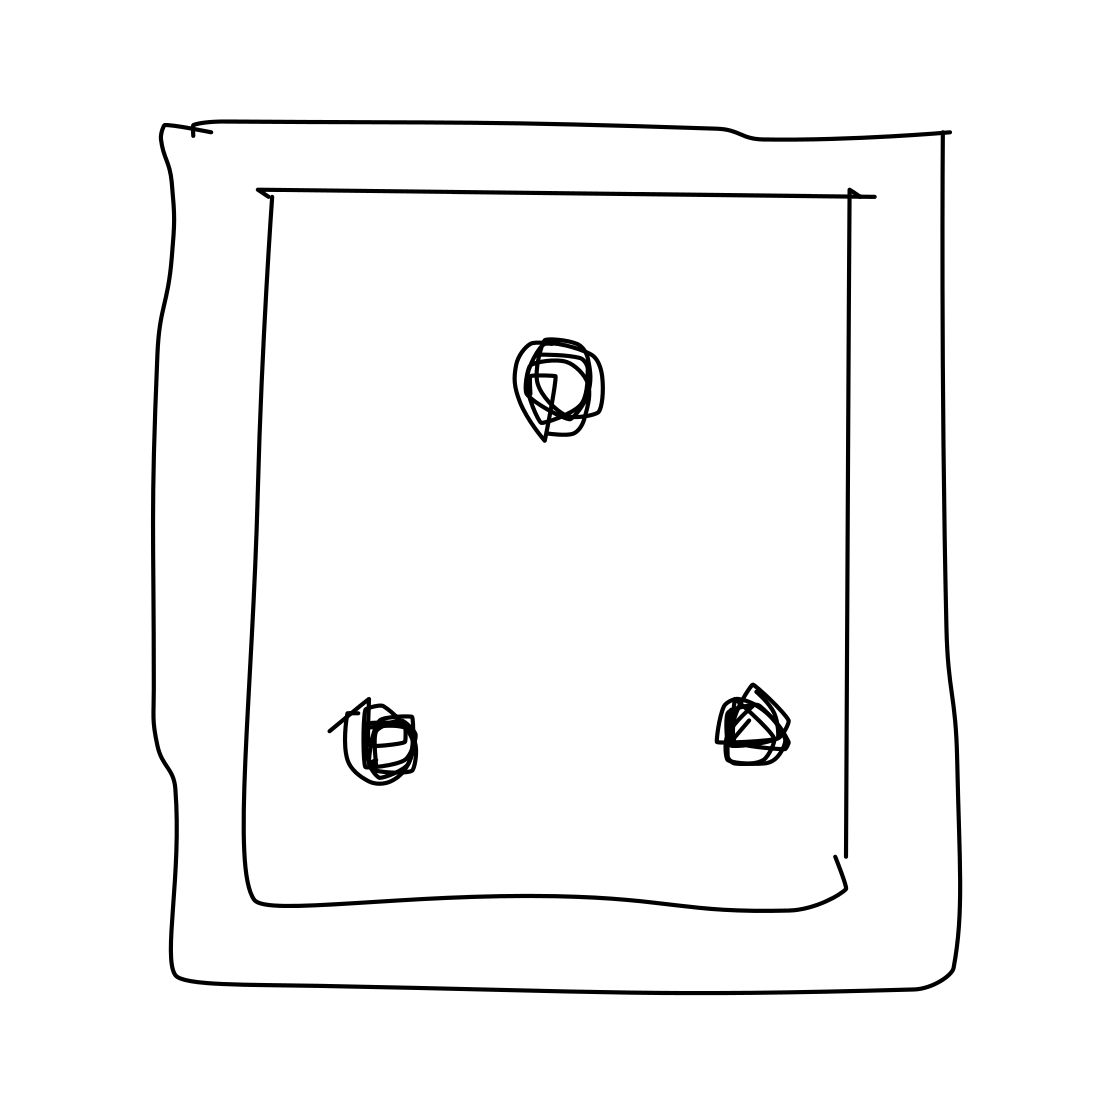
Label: power outlet